A time-domain waveform of one vibration snapshot from a rolling-element bearing is shown. Determine the bearing's health state. Answer with exactly one of: normal, inner_race, outer_race, ball.
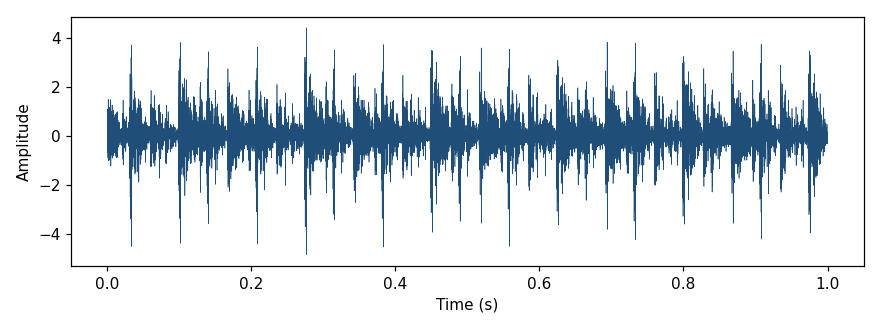
Answer: outer_race